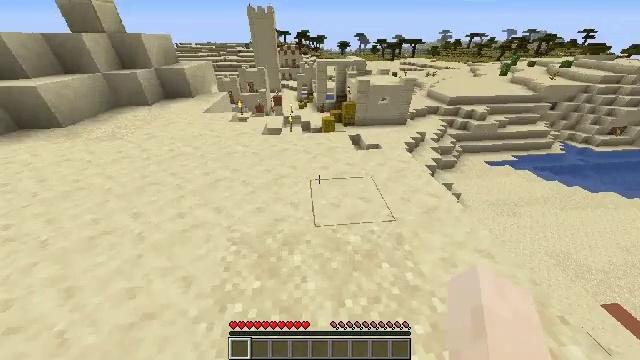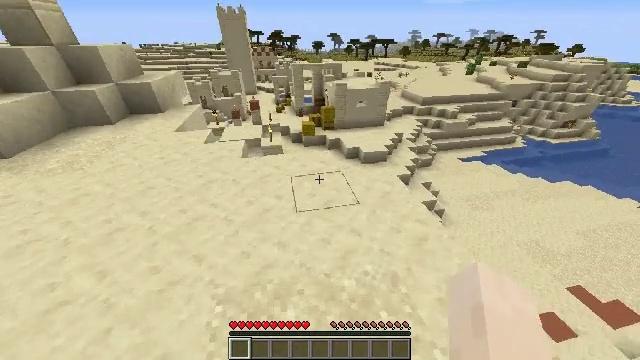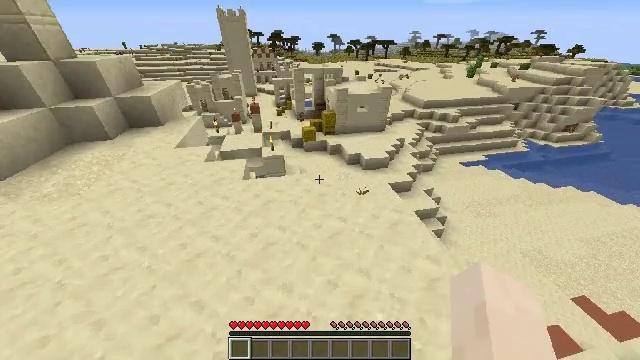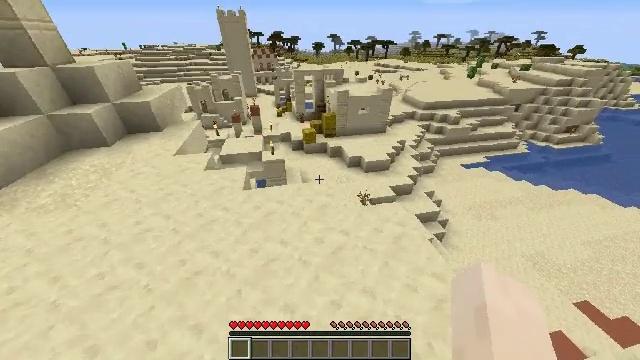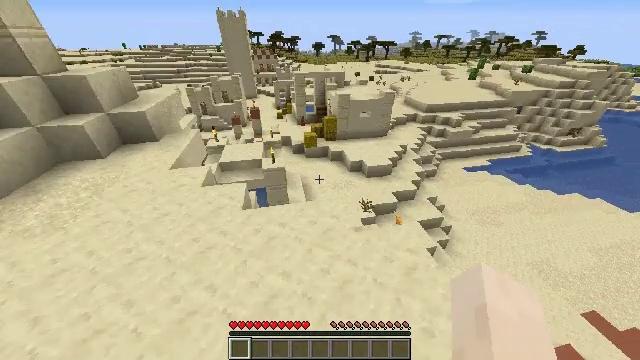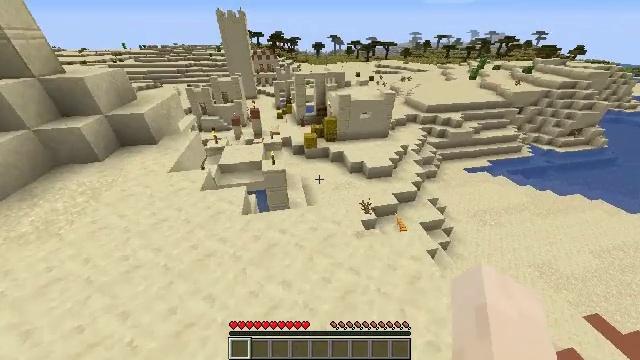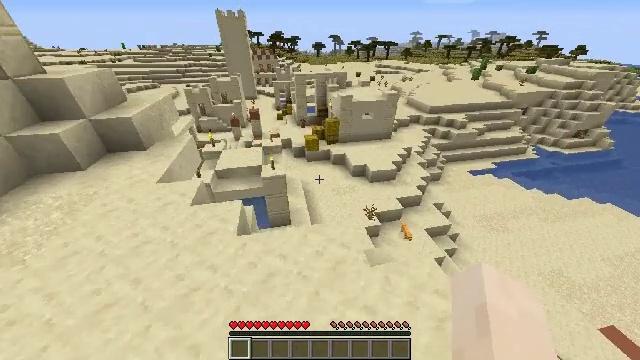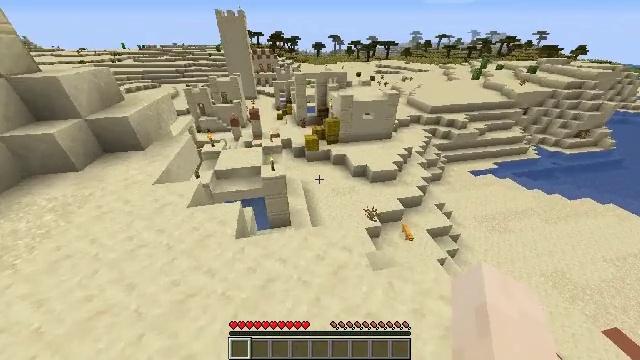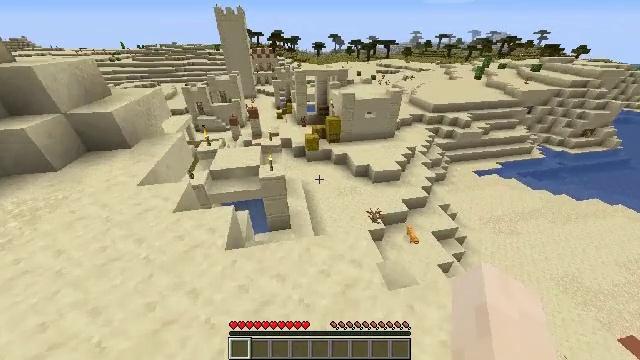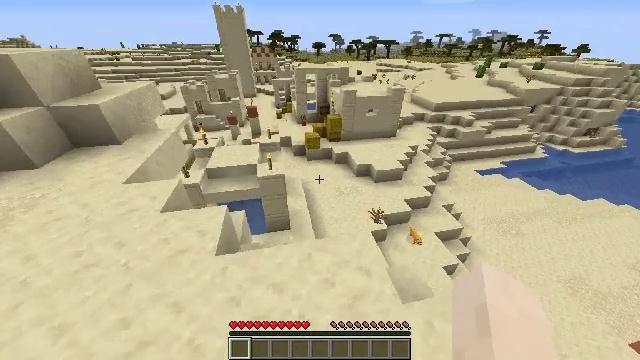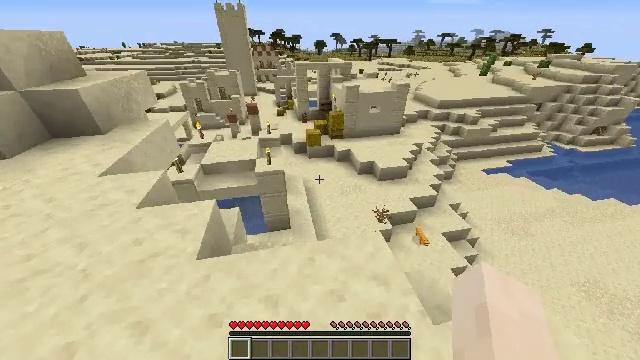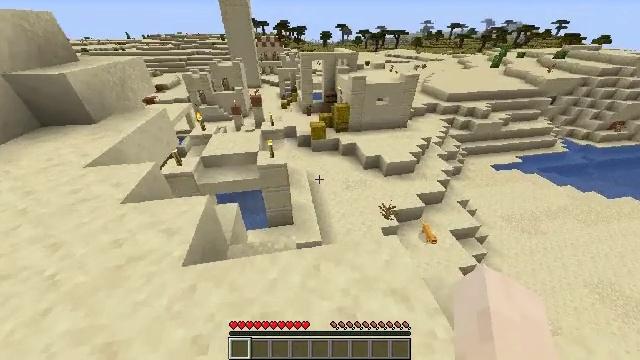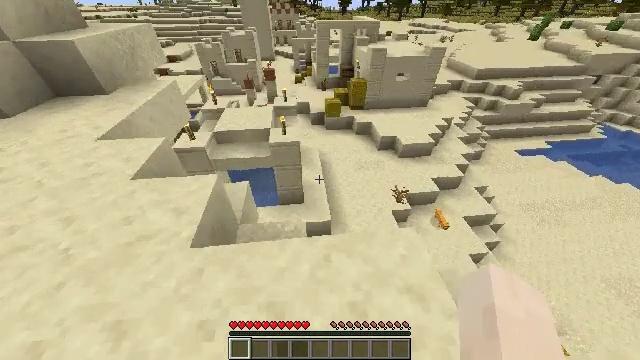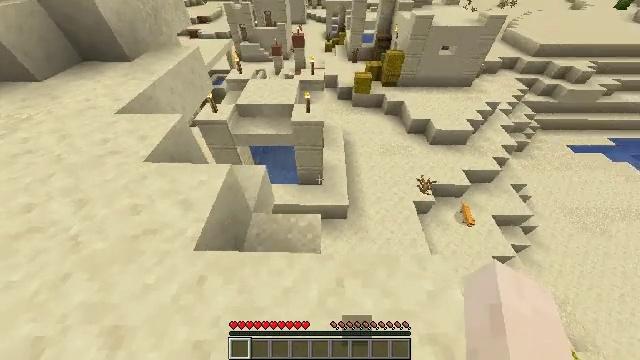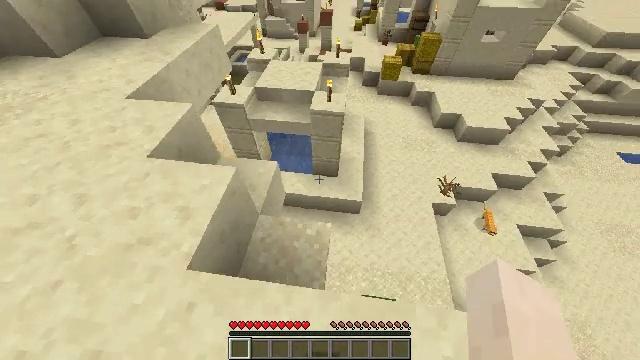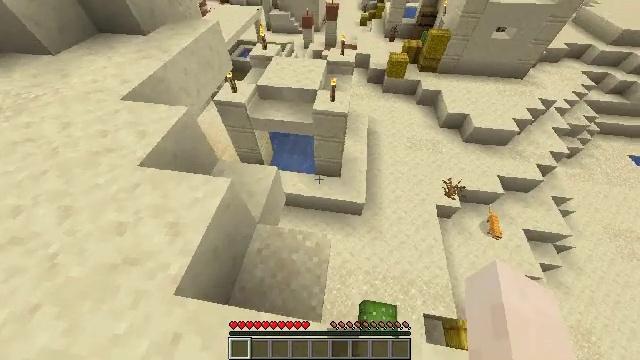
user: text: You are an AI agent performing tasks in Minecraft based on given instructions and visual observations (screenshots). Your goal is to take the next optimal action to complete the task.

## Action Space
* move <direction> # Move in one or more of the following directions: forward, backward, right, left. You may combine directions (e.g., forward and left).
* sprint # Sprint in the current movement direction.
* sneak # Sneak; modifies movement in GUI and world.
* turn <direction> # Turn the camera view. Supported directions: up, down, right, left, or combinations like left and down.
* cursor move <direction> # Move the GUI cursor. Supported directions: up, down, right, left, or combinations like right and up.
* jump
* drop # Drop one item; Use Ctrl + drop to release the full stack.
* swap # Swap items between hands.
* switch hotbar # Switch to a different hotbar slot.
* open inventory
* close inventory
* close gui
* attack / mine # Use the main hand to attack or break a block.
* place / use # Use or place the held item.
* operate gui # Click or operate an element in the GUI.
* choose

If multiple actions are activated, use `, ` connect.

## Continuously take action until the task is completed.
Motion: motion action
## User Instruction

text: Attack the chest to pick it up.
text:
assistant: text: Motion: move forward, sprint, turn right, jump
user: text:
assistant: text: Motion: move forward, sprint, jump
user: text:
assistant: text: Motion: move forward, sprint, jump
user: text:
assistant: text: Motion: move forward, sprint, jump
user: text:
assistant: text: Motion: move forward, sprint, jump
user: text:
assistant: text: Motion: move forward, sprint
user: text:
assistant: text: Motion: move forward, sprint
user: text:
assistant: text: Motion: move forward
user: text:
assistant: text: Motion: move forward
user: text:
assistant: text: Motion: move forward
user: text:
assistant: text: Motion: move forward, turn left and down
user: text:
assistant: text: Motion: move forward, turn left and down
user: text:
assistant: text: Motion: move forward, turn left and down
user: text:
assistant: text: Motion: move forward, sneak, turn left and down
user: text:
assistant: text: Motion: move forward, sneak, turn left and down
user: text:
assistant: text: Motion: move forward, sneak
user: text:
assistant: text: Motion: move forward, sneak
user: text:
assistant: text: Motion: move forward, sneak
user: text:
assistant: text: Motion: move forward, sneak
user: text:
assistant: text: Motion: move forward, sneak
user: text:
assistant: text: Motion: move forward and move left, sneak, turn left
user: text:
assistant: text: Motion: move forward and move left, sneak, turn left
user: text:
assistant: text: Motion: move forward and move left, sneak, turn left
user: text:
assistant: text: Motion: move forward and move left, sneak, turn left
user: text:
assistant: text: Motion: move forward and move left, sneak, turn down
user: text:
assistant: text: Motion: move forward, sneak
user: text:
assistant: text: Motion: move forward, turn down
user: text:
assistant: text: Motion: move forward, turn left
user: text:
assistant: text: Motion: move forward, turn left
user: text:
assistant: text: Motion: move forward, turn left